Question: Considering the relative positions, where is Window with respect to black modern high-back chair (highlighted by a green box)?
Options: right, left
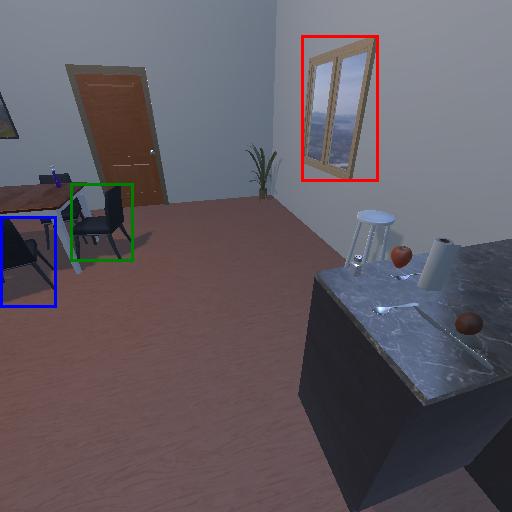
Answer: right